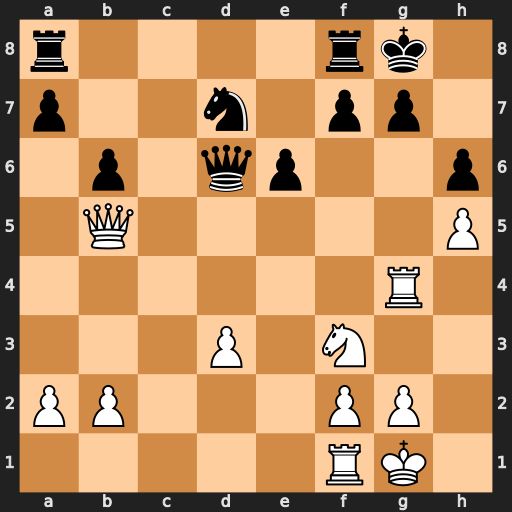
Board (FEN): r4rk1/p2n1pp1/1p1qp2p/1Q5P/6R1/3P1N2/PP3PP1/5RK1
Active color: w
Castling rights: -
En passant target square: -
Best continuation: Rd4 Qc5 Qxd7